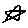
Label: star